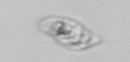
Label: Amoeba